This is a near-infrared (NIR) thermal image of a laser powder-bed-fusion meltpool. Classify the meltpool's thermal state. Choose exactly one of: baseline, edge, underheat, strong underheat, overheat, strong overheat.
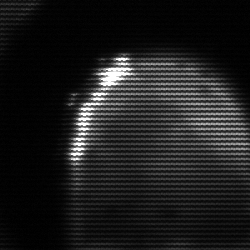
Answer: edge